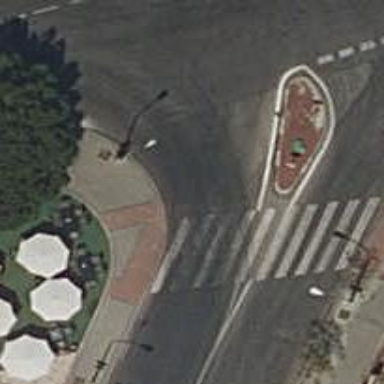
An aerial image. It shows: Uncontrolled crossing on the road.